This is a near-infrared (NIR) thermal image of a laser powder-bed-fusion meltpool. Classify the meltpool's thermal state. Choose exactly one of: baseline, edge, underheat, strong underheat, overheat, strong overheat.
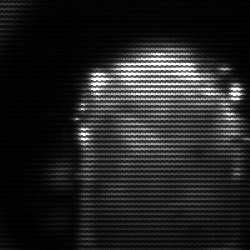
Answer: baseline